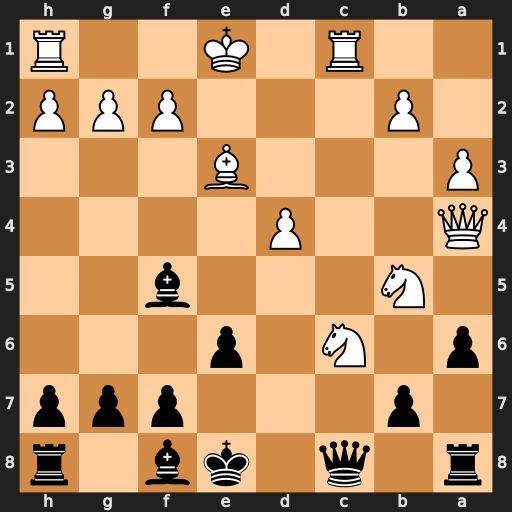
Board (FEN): r1q1kb1r/1p3ppp/p1N1p3/1N3b2/Q2P4/P3B3/1P3PPP/2R1K2R
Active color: b
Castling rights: Kkq
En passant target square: -
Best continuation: axb5 Qxb5 bxc6 Rxc6 Qd7